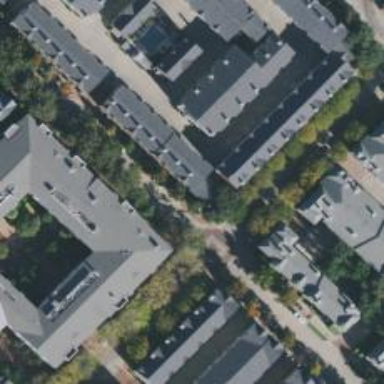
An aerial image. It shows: Residential road with separate sidewalk.